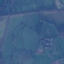
Label: Pasture